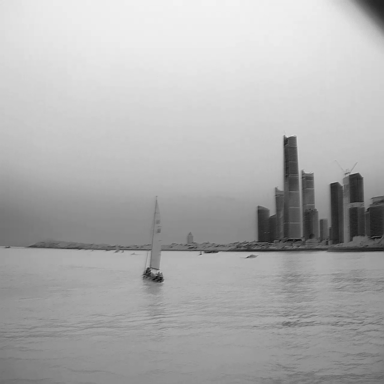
There are five objects shown in the infrared image, including two bulk_carriers, two sailboats, and a container_ship.